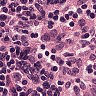
Metastatic tissue present: no